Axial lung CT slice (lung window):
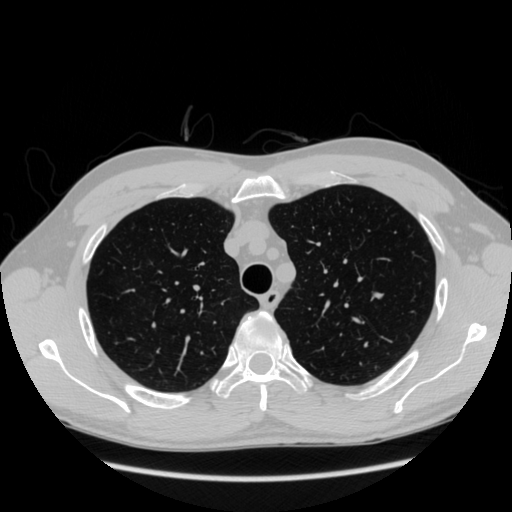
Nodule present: no